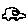
Label: car